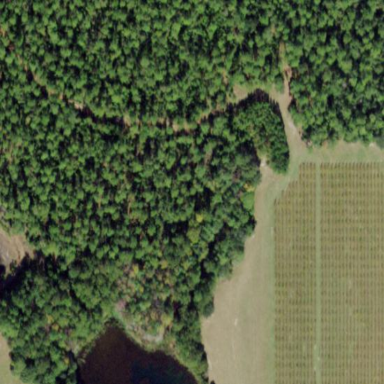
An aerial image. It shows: Mixed leaf woodland.